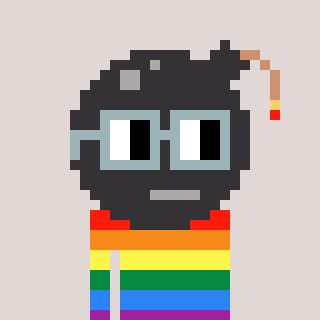
a pixel art character with square dark gray glasses, a bomb-shaped head and a green-colored body on a warm background